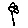
Label: flower